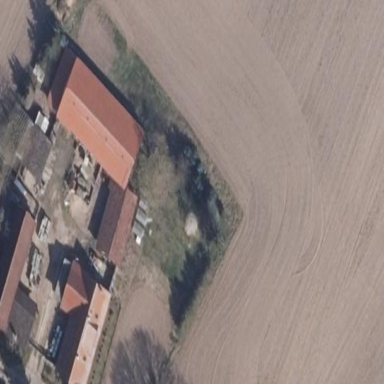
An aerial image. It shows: Farmyard area.